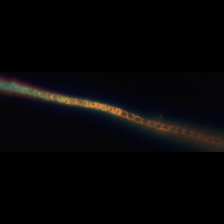
Taxon: Chaetoceros
Group: Diatoms